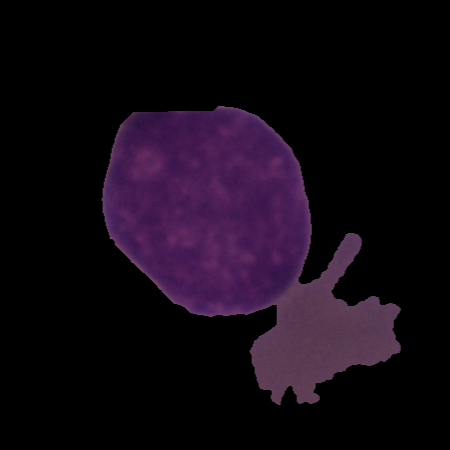
Label: cancer